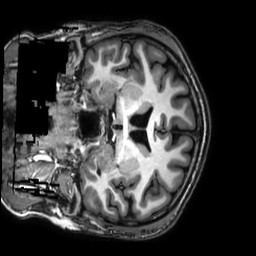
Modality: T1w
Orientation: coronal
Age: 29
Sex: male
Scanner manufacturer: philips
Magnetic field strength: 3 T
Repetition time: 0.008134 s
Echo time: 0.003721 s